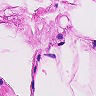
Metastatic tissue present: no